Field crop: tomato
Growth stage: 2
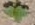
Species: solanum